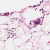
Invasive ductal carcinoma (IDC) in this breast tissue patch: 0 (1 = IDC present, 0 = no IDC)